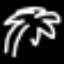
Label: palm tree